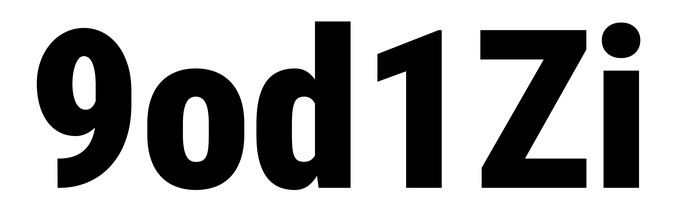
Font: Roboto_Condensed_Black